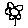
Label: flower